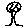
Label: tree